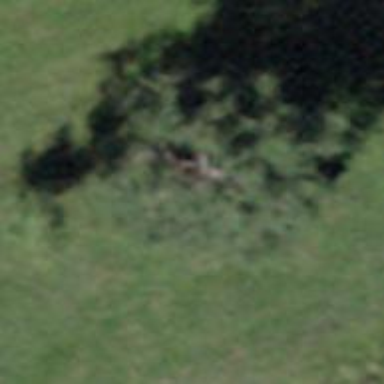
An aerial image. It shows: Needle-leaved tree in nature.